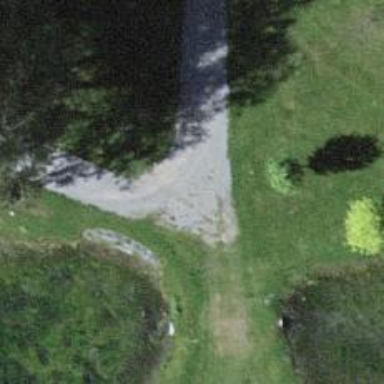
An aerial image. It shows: Designated golf cart path with grade 2 track.